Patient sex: M
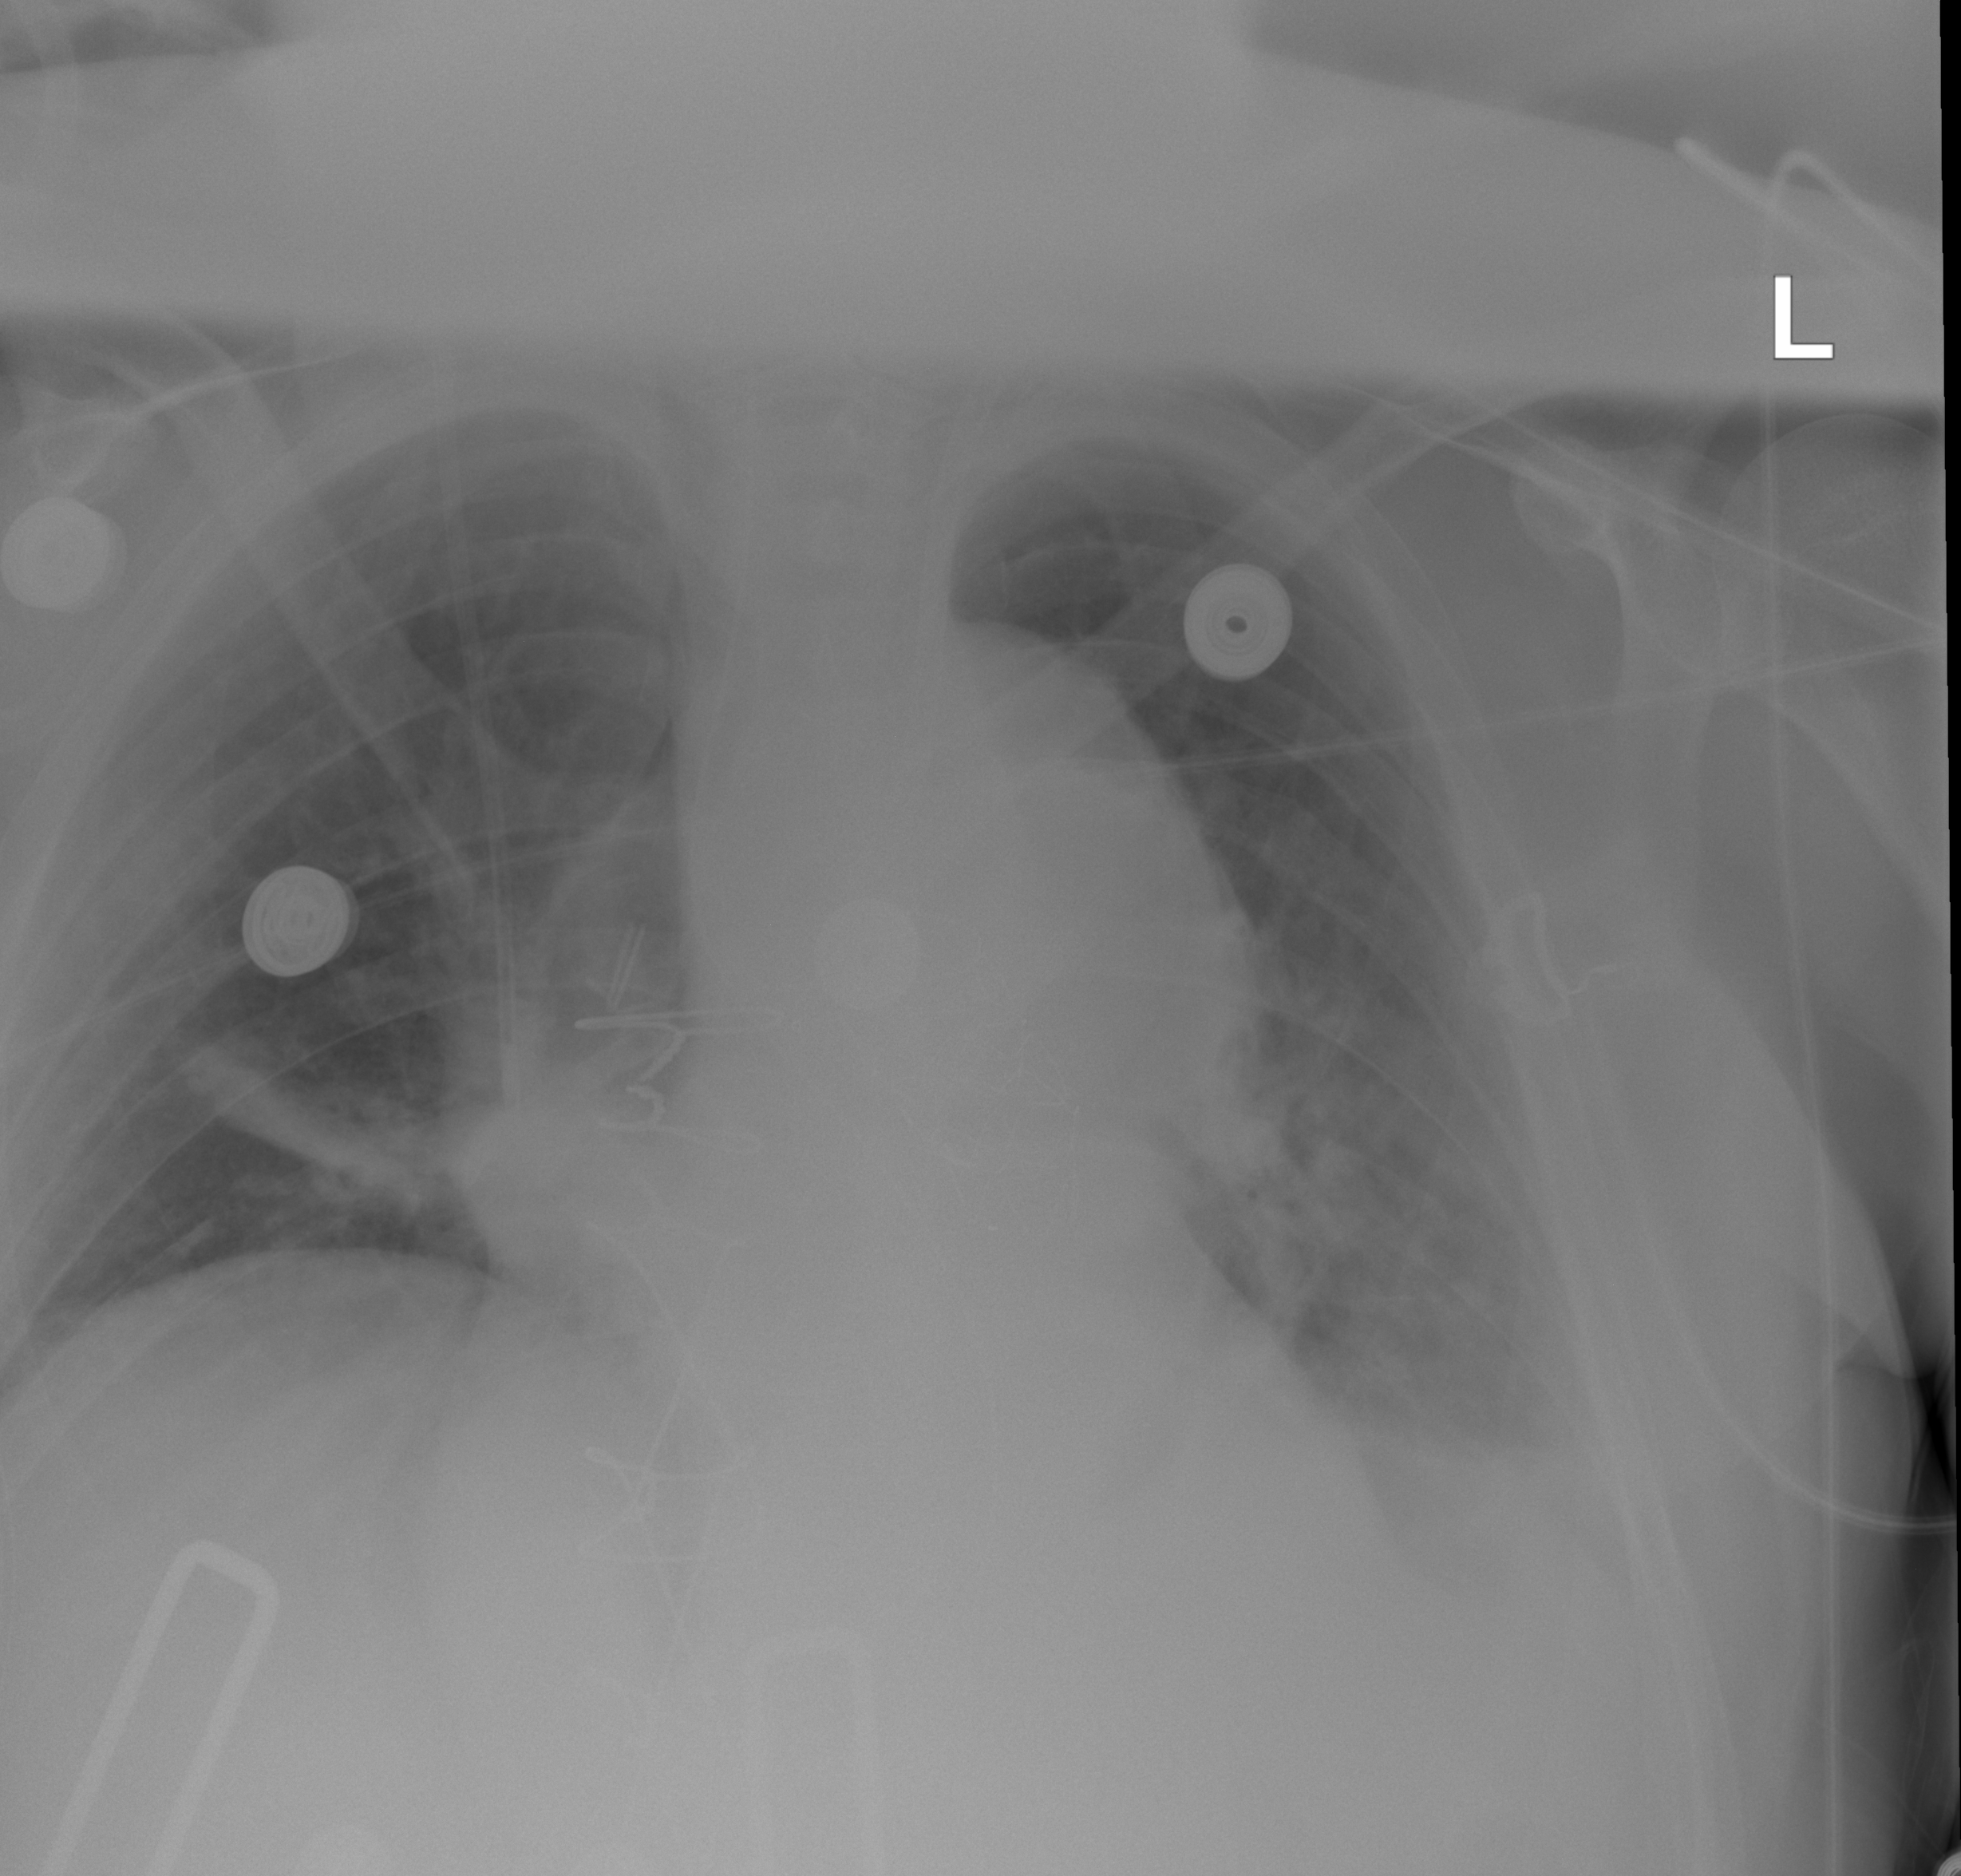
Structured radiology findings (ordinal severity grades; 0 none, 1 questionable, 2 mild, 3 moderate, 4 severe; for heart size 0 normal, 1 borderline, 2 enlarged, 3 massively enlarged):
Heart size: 2
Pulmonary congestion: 0
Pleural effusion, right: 0
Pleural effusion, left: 1
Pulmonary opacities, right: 0
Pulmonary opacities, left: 0
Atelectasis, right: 1
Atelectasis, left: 2